Question: I have a pie chart made up of 12 slices, which are all within an array. The idea is to be able to touch any particular slice, receive its correct index position within the array, and scale that slice up and down. I have the creation of the slices done, as well as the scaling, but the math behind selecting the correct index has stumped me.
The current code (slicesArray = 12) I have that returns the incorrect index number is:
'''
UITouch *touch = [touches anyObject];
CGPoint point = [touch locationInView:self.view];
int index = atan2f(point.x-self.view.center.x, point.y-self.view.center.y) * self.slicesArray.count / (2*M_PI);
'''
This image shows the slices, with the black text representing the correct index numbers, while the white text represents what the above code returns.

Thanks for any help.
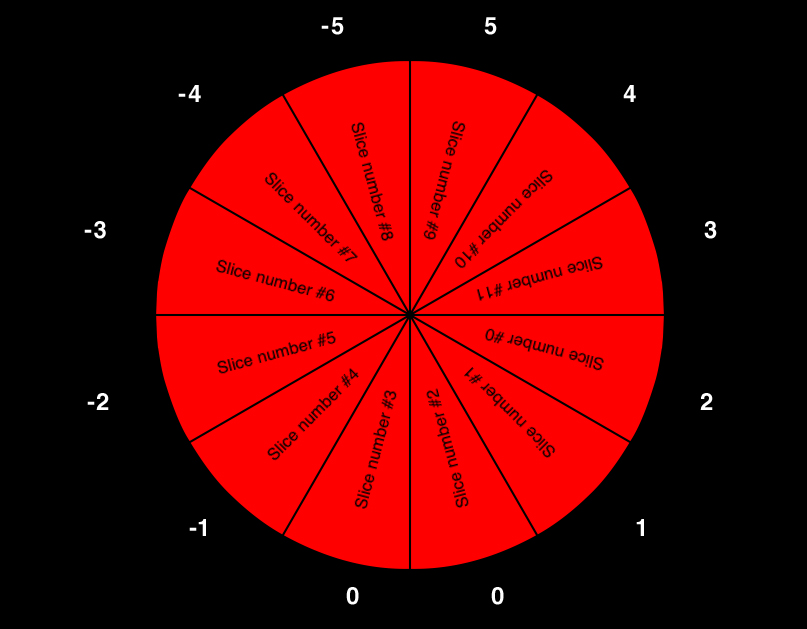
Answer: If you are using an UIImageView to show all images, then <URL>.
What you need to do is setTag for individual UIImageView. It will identify touched UIImageView. Its tag will index for your array, and you can also pass it to NSArray to get value from it.